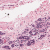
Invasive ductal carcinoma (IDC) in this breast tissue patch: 0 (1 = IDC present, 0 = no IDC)